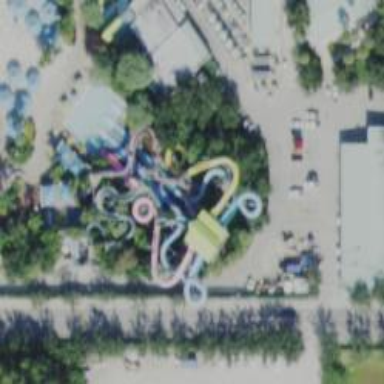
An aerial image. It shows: Water slide attraction.